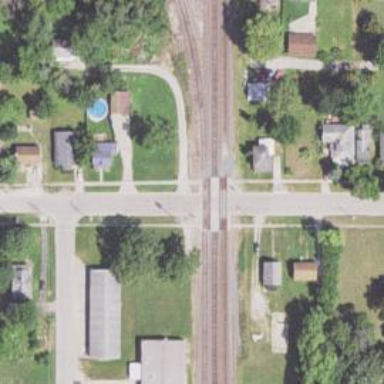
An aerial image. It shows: Railway crossing.